Interaction volume radius: 5 \u00c5
Interaction volume height: 15 \u00c5
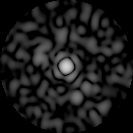
Disorder parameter: 0.8314